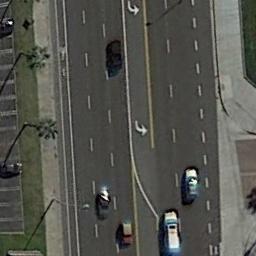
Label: freeway